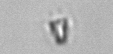
Label: Pyramimonas